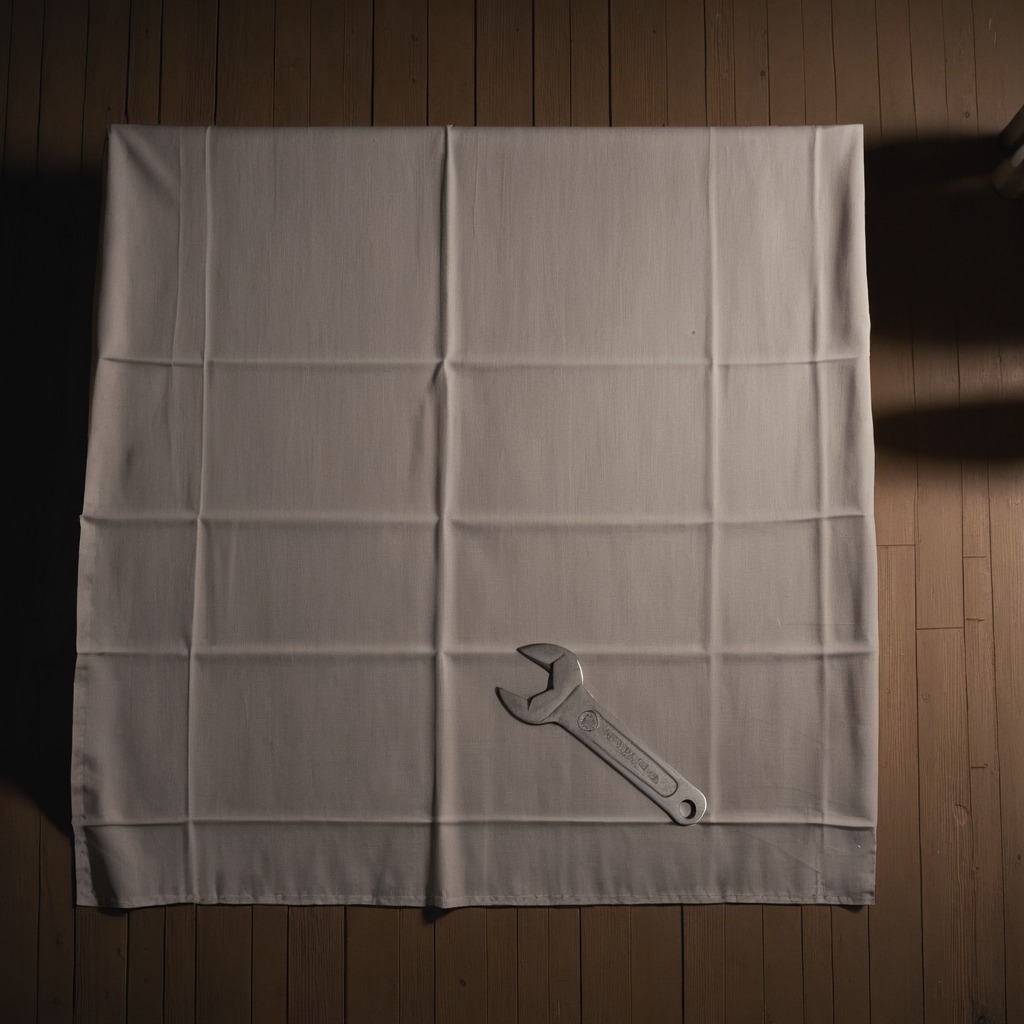
An wrench lying on a wooden table inside a workshop at night.